Question: I'm trying to use a custom '::selection' effect in Chrome but getting this bad blue coloration on highlighted text:

Here's my CSS:
'''
::selection {
color:#ffffff;
background: #000000;
}
::-moz-selection {
color:#ffffff;
background: #000000;
}
::-webkit-selection {
color:#ffffff;
background: #000000;
}
'''
I can't replicate the error in Firefox - is there anything I can do, or is it just a feature of the browser?
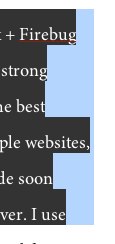
Answer: You want to wrap the text in a '<p>' tag.